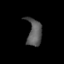
Tissue: skin
Cell type: Epithelial cells
Senescence score: 0.2624
Nuclear area (px): 393
Mean DAPI intensity: 87.952